Field crop: maize
Growth stage: 2
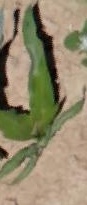
Species: maize